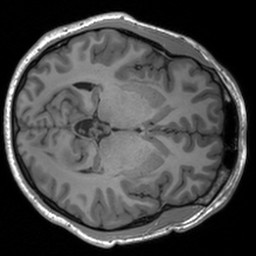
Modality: T1w
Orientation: axial
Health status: healthy
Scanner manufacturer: siemens
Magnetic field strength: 3 T
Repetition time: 1.9 s
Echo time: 0.00226 s